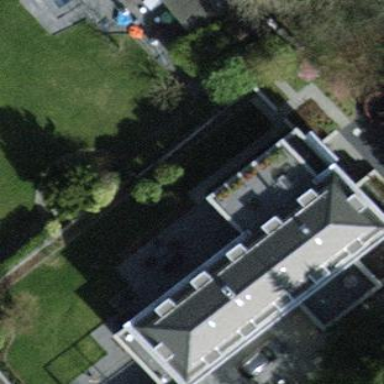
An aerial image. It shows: Balcony as part of building.